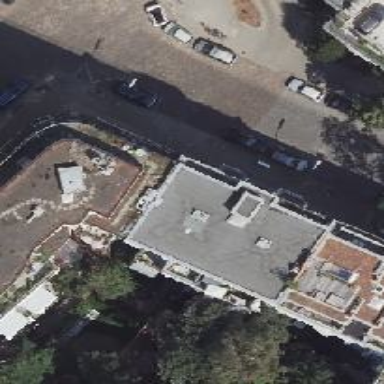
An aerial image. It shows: Parking lane area.